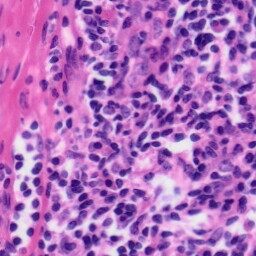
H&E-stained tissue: Tonsil